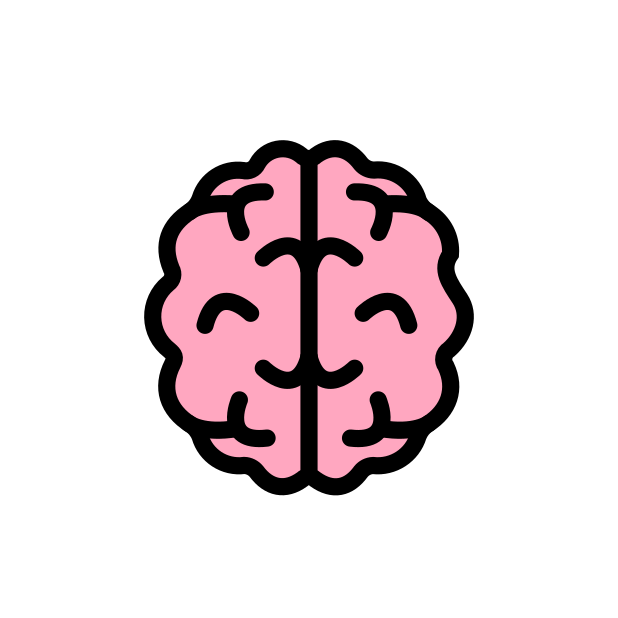
brain